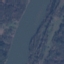
Land use / land cover class: River